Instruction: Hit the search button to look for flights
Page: home
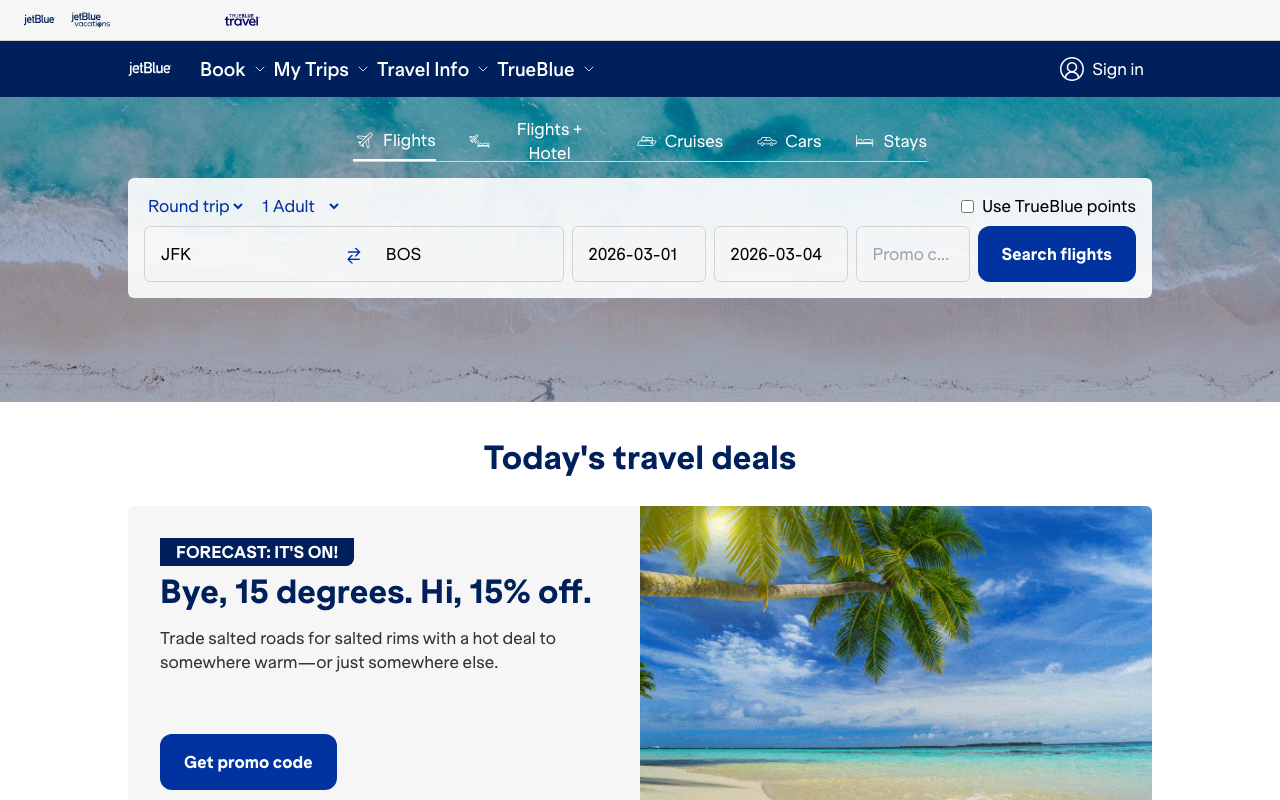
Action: click